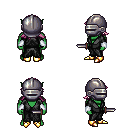
a pixel art fantasy rpg character, male body template, orc, green skin, gray robe, gold greaves, pink loose hair, metal helm, white cloth bracers, gold boots, dagger, four views (front, back, left, right), 2x2 character sprite sheet, small pixel art, hard edges, no anti-aliasing